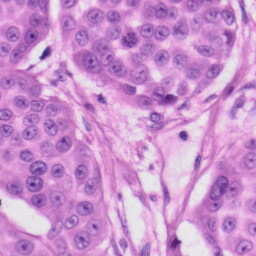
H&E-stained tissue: Skin